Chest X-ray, AP view. Patient: 55 years old, sex M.
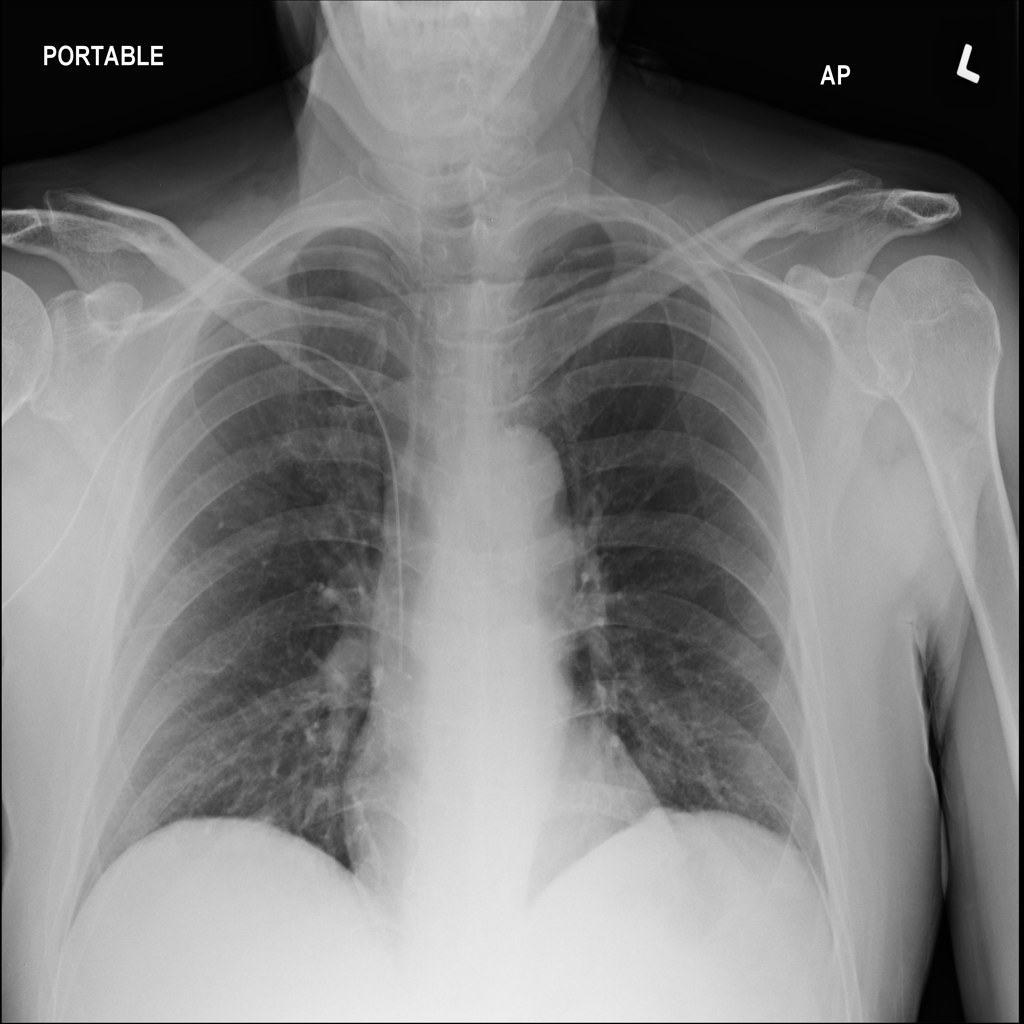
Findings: Mass